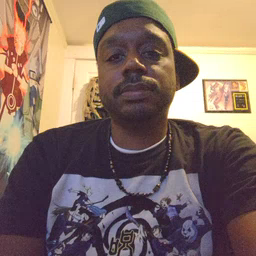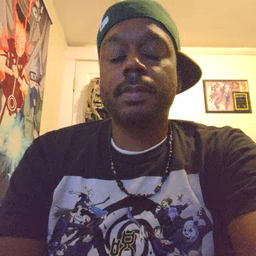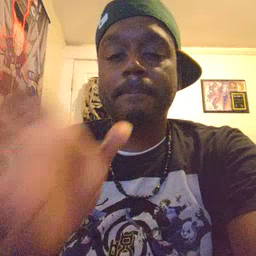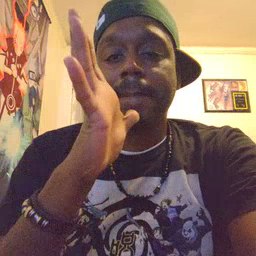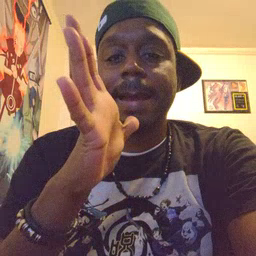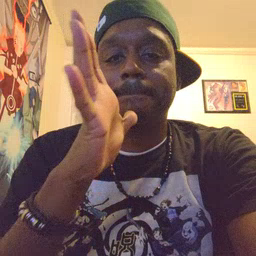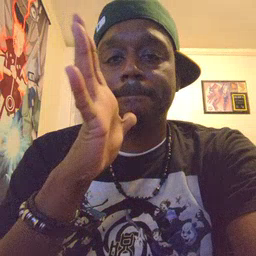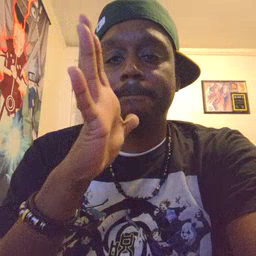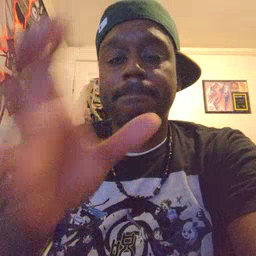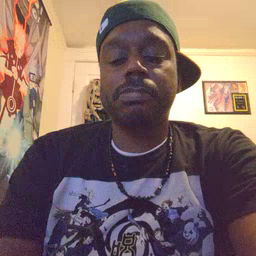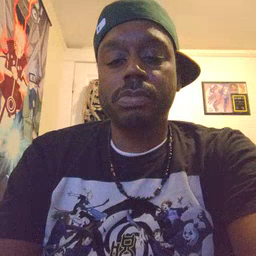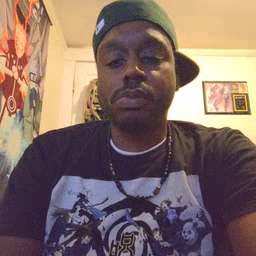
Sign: mom